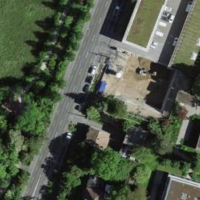
EUNIS habitat code: 55
Species observed at this site:
Lonicera acuminata
Sceliphron curvatum